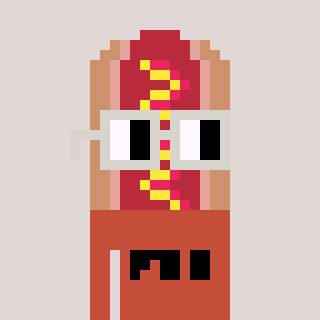
a pixel art character with square light gray glasses, a hotdog-shaped head and a rust-colored body on a warm background